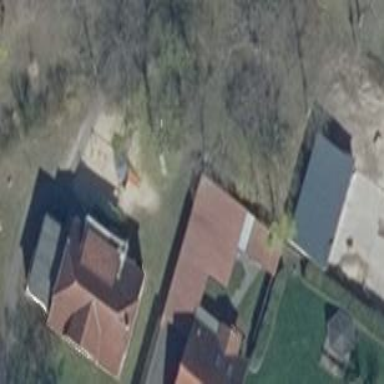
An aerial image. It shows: Simple and straightforward house.